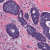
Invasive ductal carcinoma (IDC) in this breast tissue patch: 0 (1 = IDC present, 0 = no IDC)